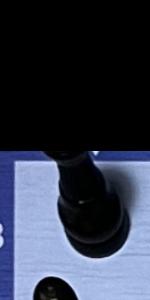
Label: Rook_Black